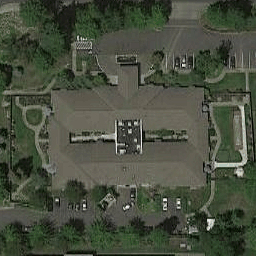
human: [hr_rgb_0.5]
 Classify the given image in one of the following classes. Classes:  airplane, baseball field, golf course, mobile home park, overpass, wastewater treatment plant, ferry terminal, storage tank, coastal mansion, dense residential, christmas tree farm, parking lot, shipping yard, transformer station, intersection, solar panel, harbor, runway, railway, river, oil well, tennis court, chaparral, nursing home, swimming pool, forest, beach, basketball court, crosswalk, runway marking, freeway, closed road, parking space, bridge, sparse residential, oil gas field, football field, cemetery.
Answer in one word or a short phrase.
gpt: nursing home